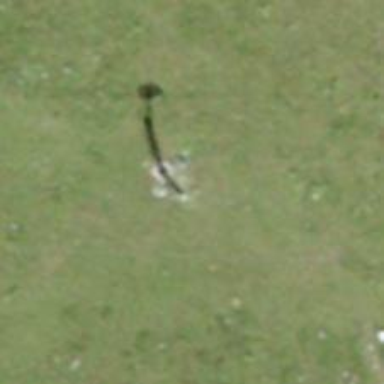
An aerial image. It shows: Pylon used for aerialway.